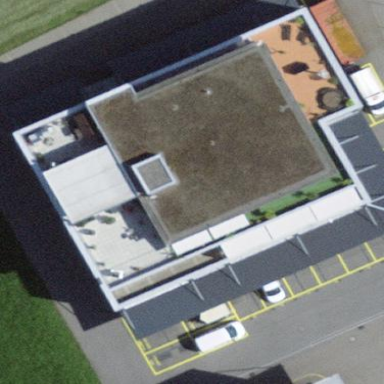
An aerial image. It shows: Commercial building.